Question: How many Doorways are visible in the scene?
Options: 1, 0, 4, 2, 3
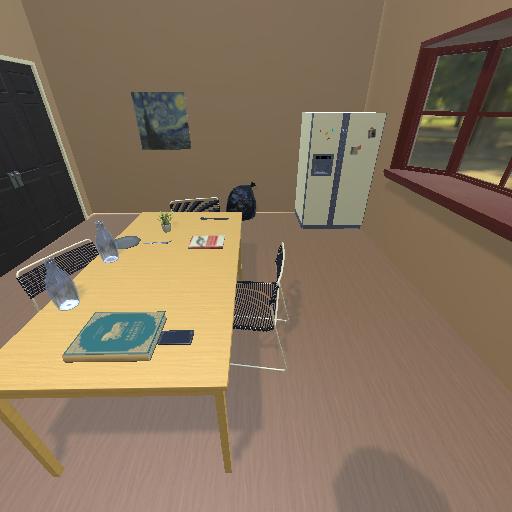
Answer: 1